Question: I want to save my game data as my 2D game progresses using a 'DontDestroyOnLoad' object.
I have a 'GameData' class/script which stores values like health, magicType, etc, a 'SaveLoad' class/script which saves current values in the GameData class to Json and an empty game object called 'PlayerData' that has both of the above scripts.
Currently, I'm saving values in one scene by using button click events. My object attached to the button is the 'PlayerData' object, and I change values using the 'GameData' script on the click event.
But this only works on the first scene - I can't attach the 'PlayerData' object and store its 'GameData' values because there is no PlayerData object in the editor.
So how can I attach this object, which is in a different scene? Or am I doing this wrong?
Here's a photo of my current project.

Also, when I save a boolean, then open my Json file, the file is empty. Is this normal? Here's my save and load code:
Load:
'''
private string _filePath;
private static DataService _instance;
public DataService Instance
{
get { return _instance; }
}
public GameData _gameData;
private void Awake()
{
DontDestroyOnLoad(gameObject);
}
public void LoadGameData()
{
_filePath = Path.Combine(Application.persistentDataPath, "GameData1.json");
string json;
if (File.Exists(_filePath))
{
json = File.ReadAllText(_filePath);
JsonUtility.FromJsonOverwrite(json, _gameData);
}
else
{
Debug.Log("File missing.");
}
}
'''
Save:
'''
public void SaveGameData1()
{
string json = JsonUtility.ToJson(_gameData);
_filePath = Path.Combine(Application.persistentDataPath, "GameData1.json");
if (File.Exists(_filePath))
{
File.Create(_filePath).Dispose();
}
File.WriteAllText(_filePath,json);
}
'''
EDIT: This is the code of my GameData class:
'''
[Serializable]
public class GameData : MonoBehavior
{
public float Health { get; set; }
}
'''
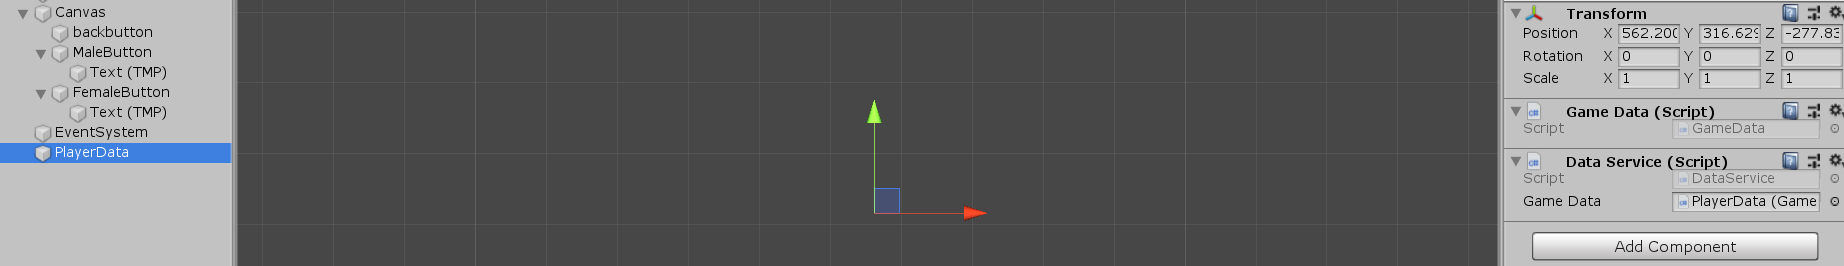
Answer: ### Data Path
First of all as just recently answered <URL> I wouldn't use the 'persistentDataPath' for development but rather the 'streamingAssetsPath' and on first app run copy the file over.
---
### Singleton Pattern
I see you have the first half of a Singleton pattern : You never assigned a value to 'instance'. I usually would do it "lazy" in the property or 'Awake' like e.g.
'''
private static DataService instance;
public static DataService Instance
{
if(instance) return instance;
instance = FindObjectOfType<DataService>();
if(instance) return instance;
// If it wasnt found in the scene create it now
instance = new GameObject("DataService", typeof (GameData)). AddComponent<DataService>();
instance._gameData = instance.GetComponent<GameData>();
DontDestroyOnLoad (instance.gameObject);
return instance;
}
private void Awake ()
{
if(instance && instance != this)
{
Debug.LogWarning("Another instance of DataService I already in use");
Destroy(gameObject);
return;
}
if(instance) return;
instance = this;
DontDestroyOnLoad (gameObject);
if(!_gameData) _gameData = GetComponent<GameData>();
}
'''
---
### Or static Class
Actually with the code you provided I doubt that any of your two classes really needs to be a 'MonoBehaviour'!
You could probably simply use something like
'''
public static class DataService
{
private const string FILE_NAME = "GameData1.json";
public static GameData GameData = new GameData();
public static void SaveGameData1()
{
var json = JsonUtility.ToJson(_gameData);
var filePath = Path.Combine(Application.persistentDataPath, FILE_NAME);
if (File.Exists(filePath))
{
File.Create(filePath);
}
File.WriteAllText(filePath,json);
}
public static void LoadGameData()
{
var filePath = Path.Combine(Application.persistentDataPath, FILE_NAME);
if (File.Exists(filePath))
{
var json = File.ReadAllText(_filePath);
JsonUtility.FromJsonOverwrite(json, GameData);
}
else
{
Debug.Log("File missing.");
}
}
}
'''
and
'''
[Serializable]
public class GameData
{
public float SomeValue;
...
}
'''
Now you can from everywhere simply call
'''
DataService.LoadGameData();
'''
And then access value like
'''
DataService.GameData.SomeValue = ...;
'''
---
### For the buttons
I would create a class 'DataServiceButton' which is attached to a UI.Button and registers itself as a listener to 'onClick' like
'''
[RequireComponent(typeof(UI.Button))]
public class DataServiceButton : MonoBehaviour
{
public enum ButtonType
{
Save,
Load
}
// This is set via the Inspector
[SerializeField] private ButtonType type;
// Here you can already reference the according Button component
[SerializeField] private Button button;
private void Awake()
{
if(!button) button = GetComponent<Button>();
// Register as callback
button.onClick.AddListener(HandleClick);
}
private void HandleClick()
{
switch(type)
{
case ButtonType.Load:
DataService.LoadGameData();
// OR IF YOU STICK TO THE SINGLETON
//DataService.Instance.LoadGameData();
break;
case ButtonType.Save:
DataService.SaveGameData();
// OR ACCORDINGLY WITH SINGLETON
//DataService.Instance.SaveGameData();
break;
}
}
}
'''
---
The question why your file is empty after writing data unfortunately can not be answered without seeing the code of your 'GameData' class...
Make sure your types are serializeable.